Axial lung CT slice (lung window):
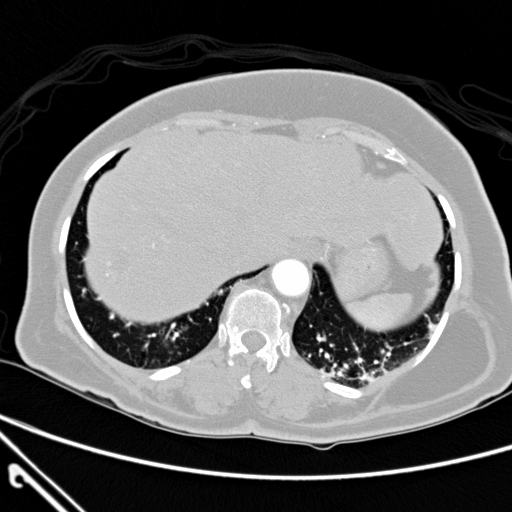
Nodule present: no